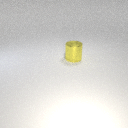
large yellow metal cylinder